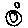
Label: circle